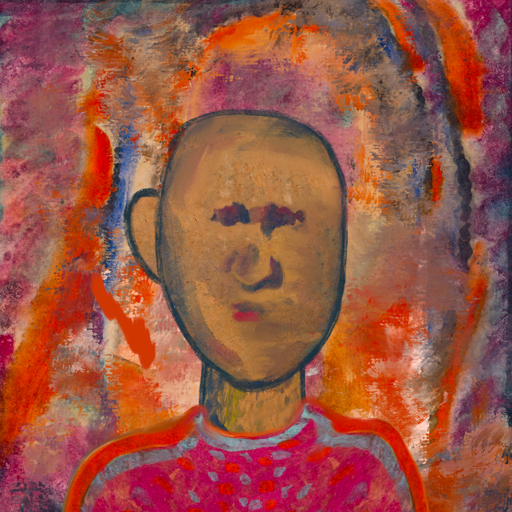
Background: Experience, Head And Neck Front: In_The_Sun, Face Front: In_The_Sun, Bust: Sisters, Hair Front: Blank, Head Accessory: Blank, Second Necklace: Blank, Necklace: Blank, Baby: Blank